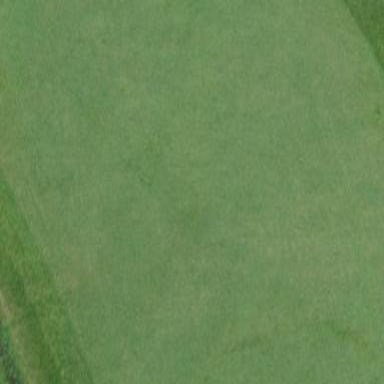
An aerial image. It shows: Grassy area designated as golf fairway.